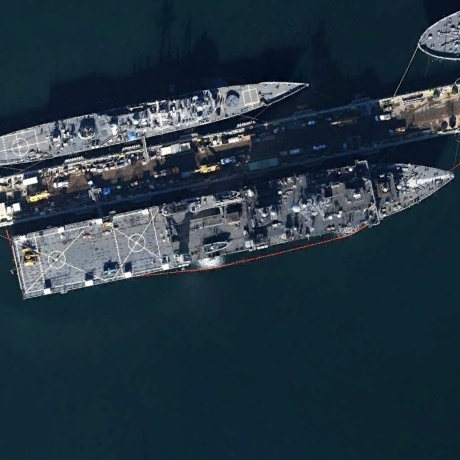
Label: combat